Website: bh-photo
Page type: payment
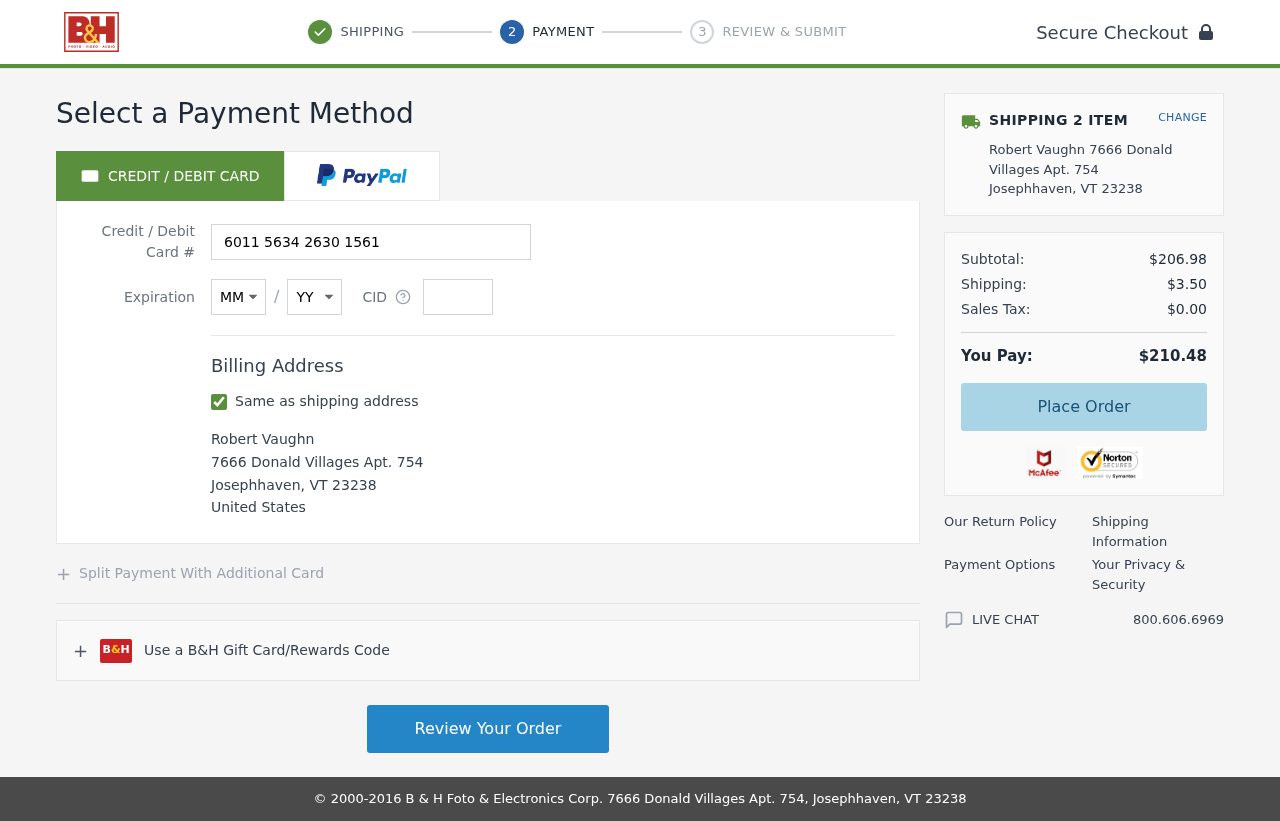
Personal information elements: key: PII_CARD_CVV
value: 512
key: PII_CARD_EXPIRY_MONTH
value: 07
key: PII_CARD_EXPIRY_YEAR
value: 27
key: PII_CARD_NUMBER
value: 6011 5634 2630 1561
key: PII_CITY
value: Josephhaven
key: PII_COUNTRY
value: United States
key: PII_FULLNAME
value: Robert Vaughn
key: PII_POSTCODE
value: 23238
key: PII_STATE_ABBR
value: VT
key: PII_STREET
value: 7666 Donald Villages Apt. 754
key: PII_FULLNAME2
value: Robert Vaughn
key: PII_CITY2
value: Josephhaven
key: PII_STATE_ABBR2
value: VT
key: PII_POSTCODE_FULL
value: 23238
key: PII_POSTCODE_NUMERIC
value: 23238
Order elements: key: ORDER_NUM_ITEMS
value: SHIPPING 2 ITEM
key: ORDER_SUBTOTAL
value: $206.98
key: ORDER_SHIPPING_COST
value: $3.50
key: ORDER_TAX
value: $0.00
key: ORDER_TOTAL
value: $210.48